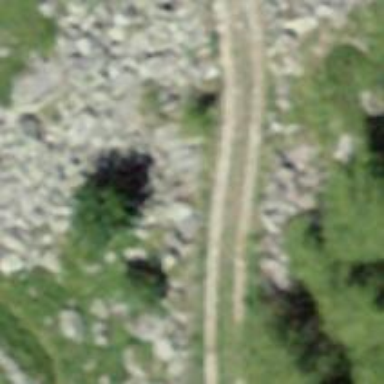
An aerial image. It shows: Track with grade 3 tracktype.